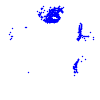
Particle: pion